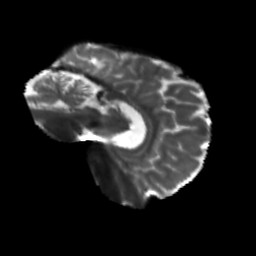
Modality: T2w
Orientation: sagittal
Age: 42
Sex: male
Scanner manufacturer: siemens
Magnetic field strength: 3 T
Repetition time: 5.47 s
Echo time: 0.0854 s